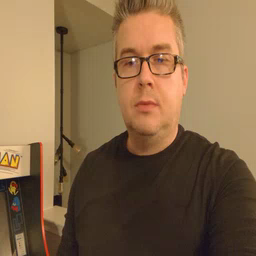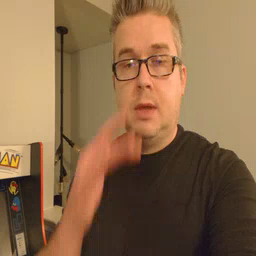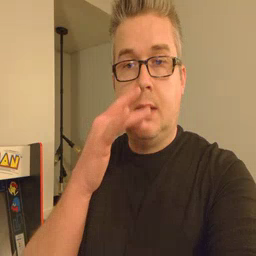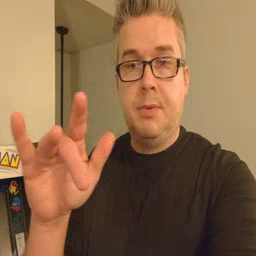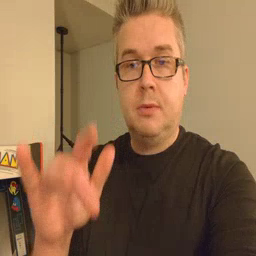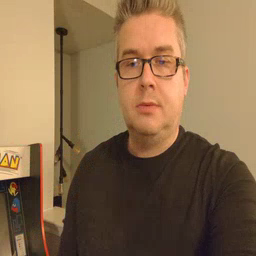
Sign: empty